Question: I have this image that I'd like to break into 2 separate diagonal lines by removing the vertical line using opencv. I thought about dilation, but this makes the lines I want to process even thinner, and more difficult to detect. What else can I do to remove the vertical line?
This is for video and the unwanted line isn't always vertical, but is more upright than the other two.

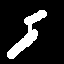
Answer: Use morphological opening. Shape of the structuring element matters here. Use a rectangular element having width greater than the width of the vertical line, and a height of 1.
In the given image, the width of the vertical line is 4, therefore using the following:
getStructuringElement(MORPH_RECT, Size(5, 1))
I get